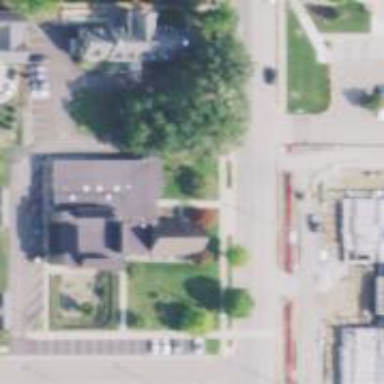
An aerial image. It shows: Street-side parking area.